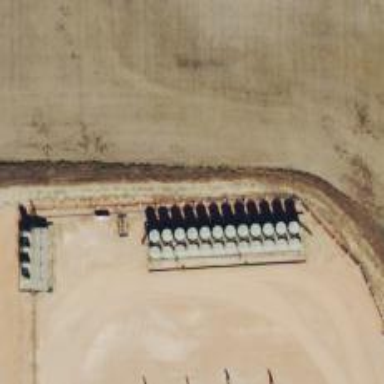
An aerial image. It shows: Storage tank that is man-made.